Aerial crown-view tile of a tropical tree (Barro Colorado Island, Panama), acquired 20240716:
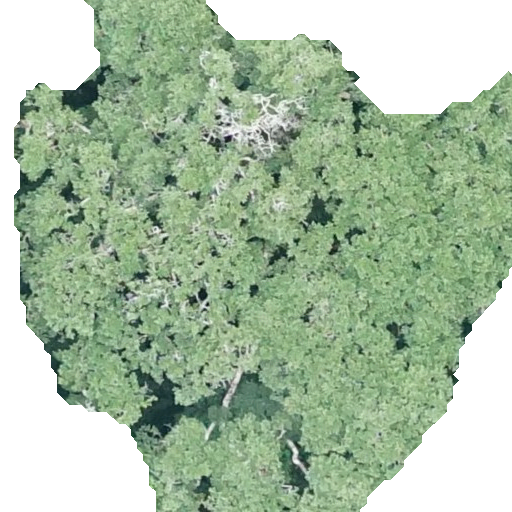
Species: Ficus insipida
GBIF accepted scientific name: Ficus insipida
Crown area: 315.367 m²